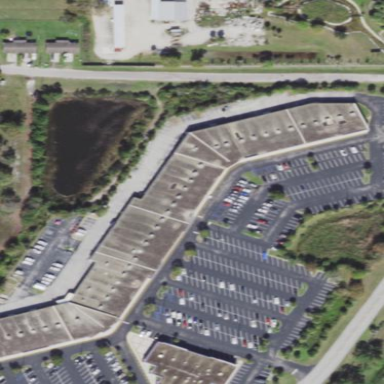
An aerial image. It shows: Parking area with asphalt surface.